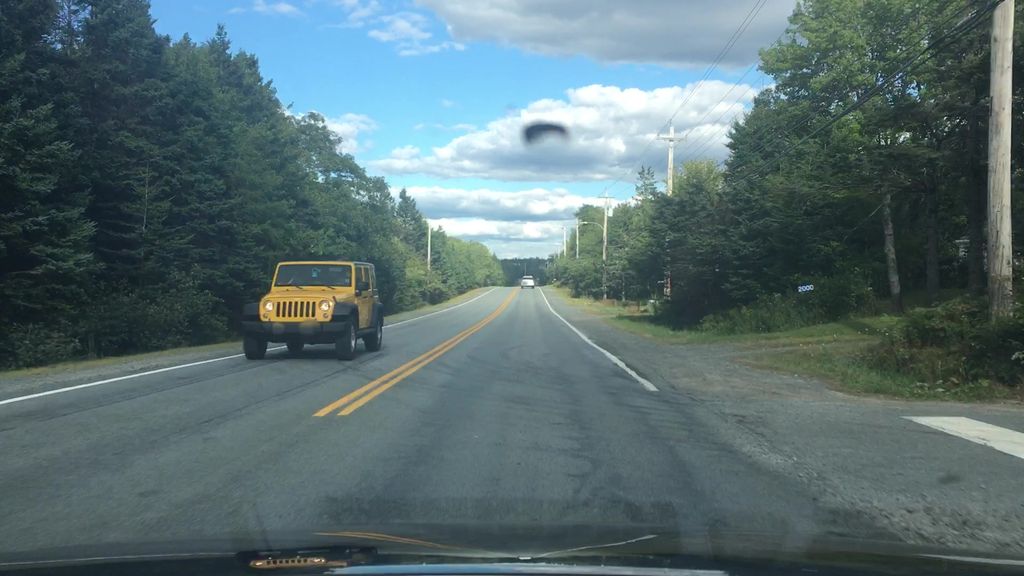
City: halifax